Question: I need to add one of these to a project. Is there an an open source PHP project made for this? Don't want to reinvent the wheel.

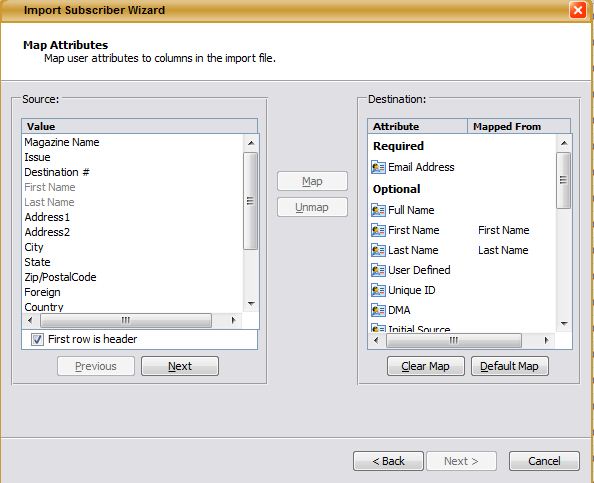
Answer: Possible implementations of what you ask for include
- <URL> This is a partial implementation it converts csv to a html table data. The remaining part would be to convert the generated table to SQL with a visual mapping
The following items are PHP partial implementations that map csv to sql without providing a visual mapping to the user.
- <URL>